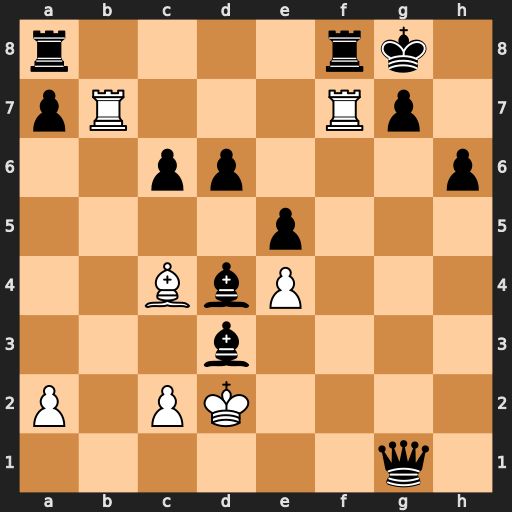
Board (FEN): r4rk1/pR3Rp1/2pp3p/4p3/2BbP3/3b4/P1PK4/6q1
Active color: w
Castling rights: -
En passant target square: -
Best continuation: Rxg7+ Kh8 Rh7#